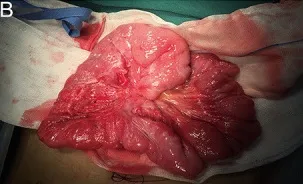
(B) An intraoperative incision was made after laparoscopy in order to ascertain that adhesion among focal walls is restored, and that the layer of injured bowel serosa would be sutured integrally.
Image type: medical_photograph (other_medical_photograph)